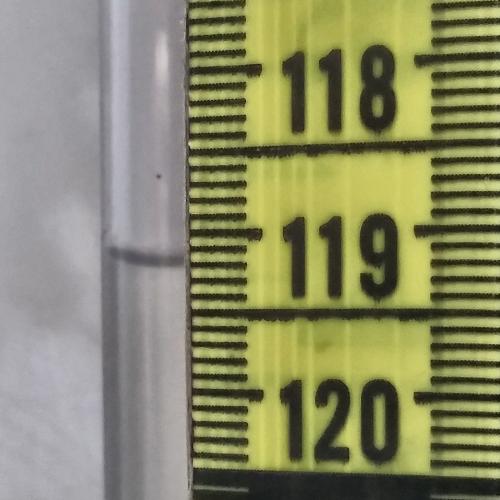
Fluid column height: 119.2 cm